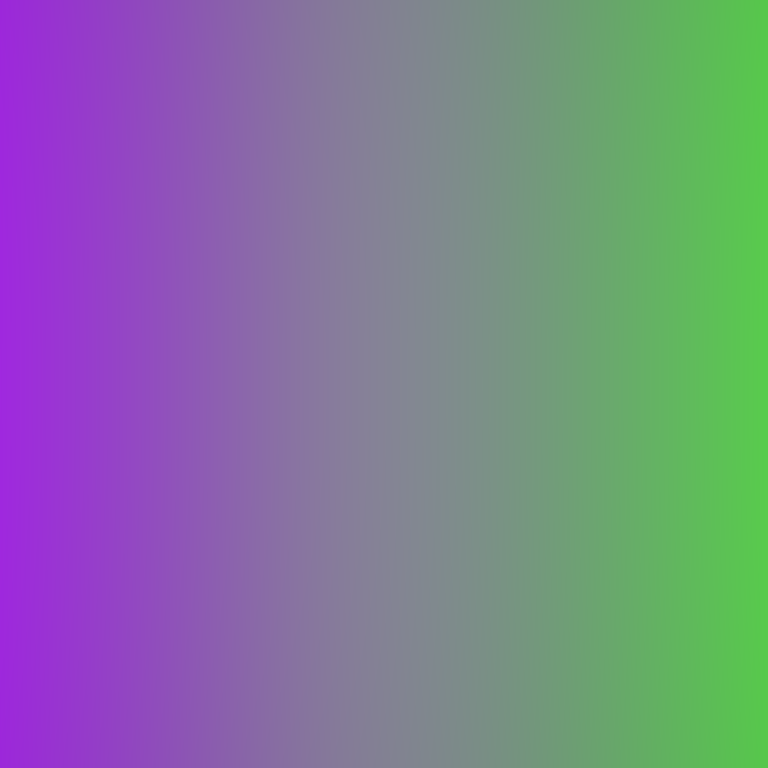
Abstract light effect, smooth gradient from violet to green, calm atmosphere, soft blend, no room, no furniture, no objects.